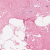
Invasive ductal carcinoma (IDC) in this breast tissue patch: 0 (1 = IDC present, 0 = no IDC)